【题型】填空题　【知识点】解析几何　【难度】medium
过双曲线 $\frac{x^2}{a^2} - \frac{y^2}{b^2} = 1 (a > 0, \ b > 0)$ 的左焦点 $F(-c, 0)$ 作圆 $x^2 + y^2 = a^2$ 的切线，切点为 $E$，延长 $FE$ 交抛物线 $y^2 = 4cx$ 于点 $P$，$O$ 为坐标原点，若 $\overrightarrow{OE} = \frac{1}{2}(\overrightarrow{OF} + \overrightarrow{OP})$，则双曲线的离心率为\_\_\_\_\_\_\_\_.
【解答】

\noindent \textbf{【答案】} $\boldsymbol{\dfrac{\sqrt{5}+1}{2}}$

\vspace{0.2cm}
\noindent \textbf{【分析】} 由向量的运算法则知$E$是$PF$中点，由此得$|OP|=|OF|=c$，抛物线的焦点与双曲线的右焦点重合，因此利用中位线性得$|PG|=2a$，从而由抛物线的可表示出$P$的点横坐标，从而得纵坐标，作$PH\perp x$轴，垂足为$H$，在$\triangle 0PH$中由勾股定理得出$a,c$的方程，变形后可求得离心率$e$.

\vspace{0.2cm}
\noindent \textbf{【详解】} 如图，双曲线的右焦点$G$也是抛物线的焦点，$\overrightarrow{OE}=\dfrac{1}{2}(\overrightarrow{OF}+\overrightarrow{OP})$，则$E$是$PF$中点，

又$O$是$FG$中点，所以$OE\parallel PG$，$|PG|=2|OE|=2a$，
设$P(x,y)$，
过$P$作抛物线的准线的垂线$PM$，$M$是垂足，则$|PM|=x+c=|PG|=2a$，$x=2a-c$，
$P$在抛物线上，所以$y^2=4cx=4c(2a-c)$，
$E$是切点，$OE\perp FP$，所以$|OP|=|OF|=c$，
作$PH\perp x$轴，垂足为$H$，
由$|PH|^2+|OH|^2=|OP|^2$得$(2a-c)^2+4c(2a-c)=c^2$，整理得$4c^2-4ac-4a^2=0$，
所以$e^2-e-1=0$，$e=\dfrac{1+\sqrt{5}}{2}$（负值舍去）．
故答案为：$\boldsymbol{\dfrac{1+\sqrt{5}}{2}}$
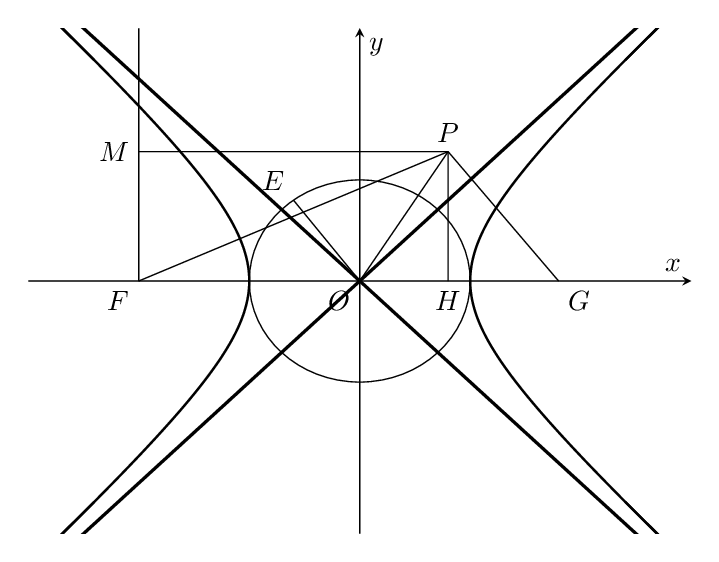